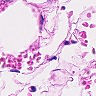
Metastatic tissue present: no